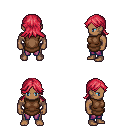
a pixel art fantasy rpg character, male body template, human, dark skin, brown tunic, magenta pants, ruby red loose hair, four views (front, back, left, right), 2x2 character sprite sheet, small pixel art, hard edges, no anti-aliasing